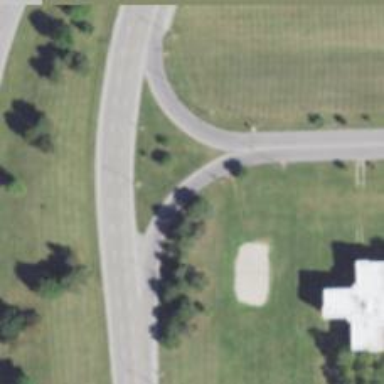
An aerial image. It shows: Secondary link road with asphalt surface.